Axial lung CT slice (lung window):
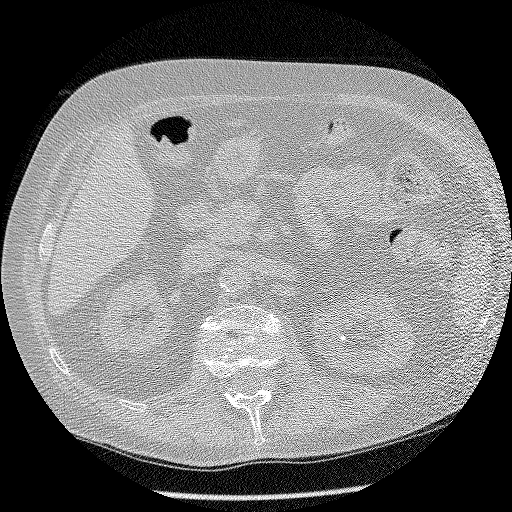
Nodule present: no